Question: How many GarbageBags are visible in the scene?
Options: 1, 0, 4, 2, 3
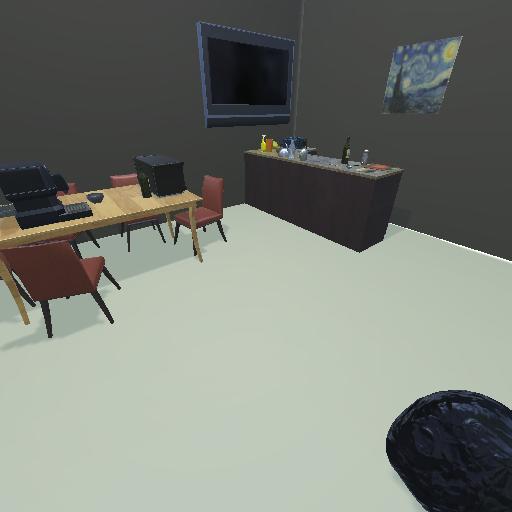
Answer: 1